八年级 · 组合几何学
如图, 在矩形 $A B C D$ 中, $F$ 是 $B C$ 边上一点, $A F$ 的延长线交 $D C$ 的延长线于点 $G, D E \perp A G$, 垂足为 $E$, 且 $D E=D C$, 求证: $B F=A E$.

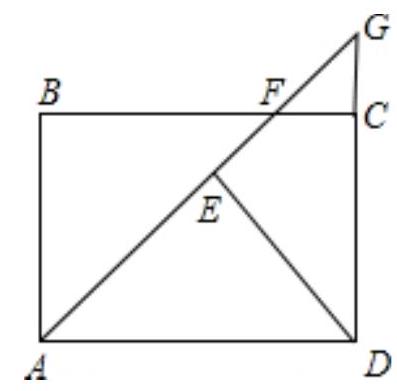
答案: 证明: 在矩形 $A B C D$ 中, $A B=C D, B C / / A D, \angle B=90^{\circ}, D E=C D$,

$\therefore A B=D E, \angle B F A=\angle E A D$,

$\because D E \perp A G$,

$\therefore \angle A E D=90^{\circ}$,

$\therefore \angle A E D=\angle B$,

在 $\triangle A B F$ 与 $\triangle D E A$ 中

$\left\{\begin{array}{l}\angle B F A=\angle E A D \\ \angle B=\angle A E D \\ A B=D E\end{array}\right.$,

$\therefore \triangle A B F \cong \triangle D E A$,
$\therefore B F=A E$.